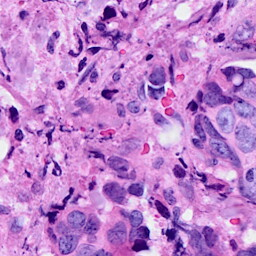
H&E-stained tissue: Breast